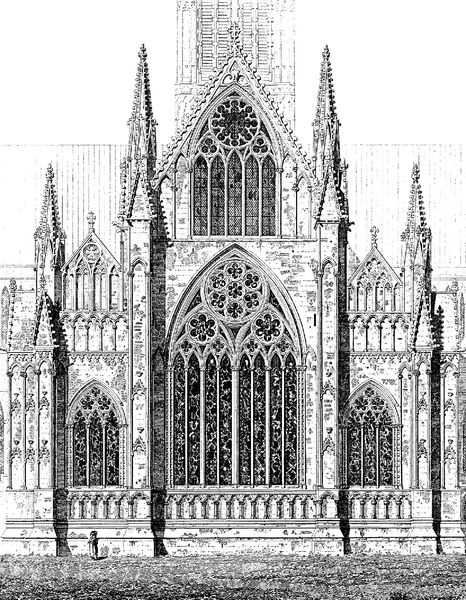
Titel: Kathedrale von Lincoln
Standort: Lincoln, Kathedrale (EU - GB)
Schlagwörter: mann, schatten, weiß, ausschnitt, fenster, glas, schwarz, skizze, strasse, säulen, zeichnung, dach, gebäude, gras, rose, wiese, architektur, mensch, sockel, stein, kirche, spitzen, person, front, gotik, turm, fassade, giebel, spitz, bögen, kreuz, türme, dom, groß, radierung, stich, bleistift, münster, kathedrale, pforte, gotisch, rosette, spitzbogen, vorderansicht, plan, gothik, kupferstich, rosetten, aufriss, romanisch, fialen, krabben, fiale, diagramm, scahtten, fensrer, frontsicht